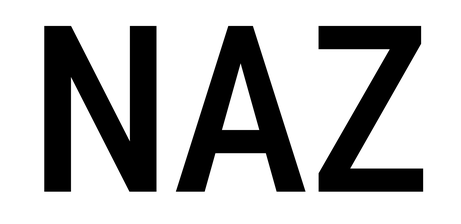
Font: Roboto_Condensed_Medium